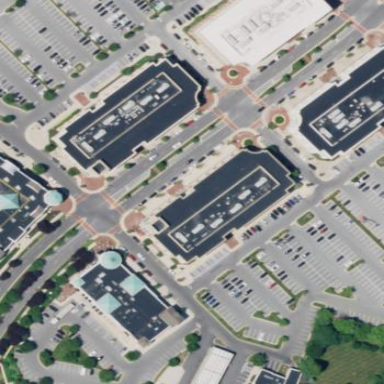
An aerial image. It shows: Commercial building.